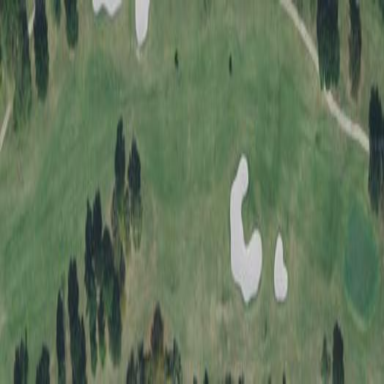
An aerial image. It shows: Grassy area designated as golf fairway.